Question: My situation is that I have fixed position div with percented height at the bottom of page that is on top of it(see picture). The issue is that when I scroll page to the end, some of its content is hidden beneath this div. I think I should add empty element at the bottom of page, but what is the best way to do it?
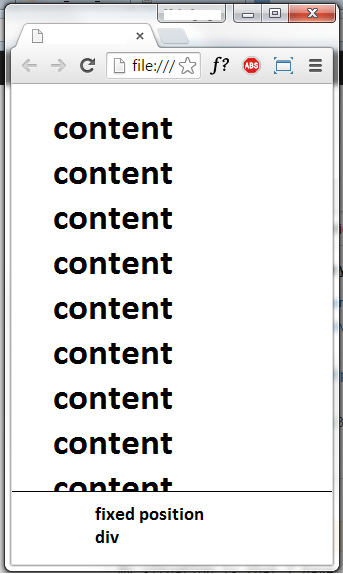
Answer: A nice solution could be to change the height of the fixed div to be expressed in 'vh' not in '%' (<URL>, for example:
'''
div.fixed-at-bottom { height: 20vh; .... }
'''
and then set a 'margin-bottom' to your contents div with the same value (or a little more to get more space):
'''
div.content { margin-bottom: 22vh; .... }
'''
I created a <URL> to present that.